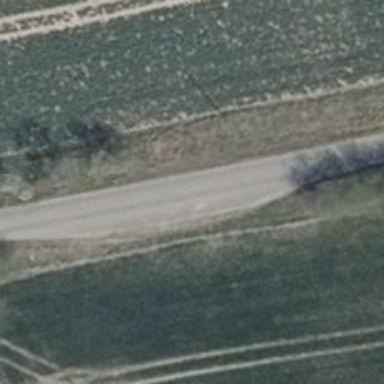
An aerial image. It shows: Passing place on the road.